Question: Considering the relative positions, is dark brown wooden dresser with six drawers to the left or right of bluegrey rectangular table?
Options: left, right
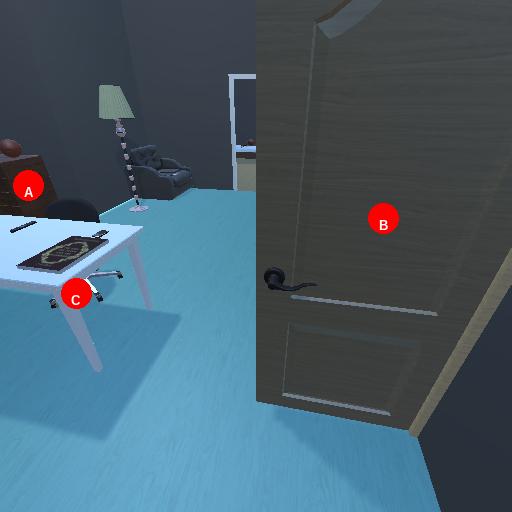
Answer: left